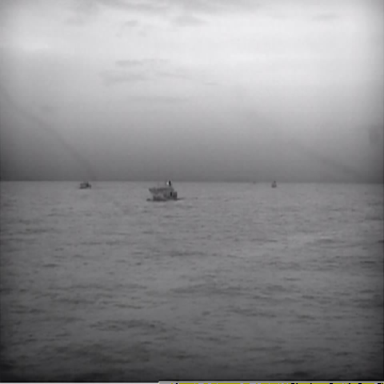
There is a bulk_carrier in the infrared image.